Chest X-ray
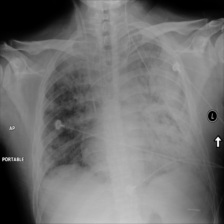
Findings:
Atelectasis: negative
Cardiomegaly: negative
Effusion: negative
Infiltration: positive
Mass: negative
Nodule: negative
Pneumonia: negative
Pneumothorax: negative
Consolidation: negative
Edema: negative
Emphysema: negative
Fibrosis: negative
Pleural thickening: negative
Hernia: negative